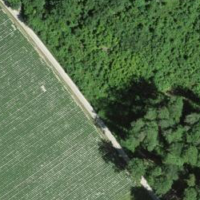
EUNIS habitat code: 44
Species observed at this site:
Stachys sylvatica